Interaction volume radius: 5 \u00c5
Interaction volume height: 10 \u00c5
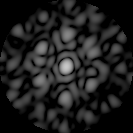
Disorder parameter: 0.6863